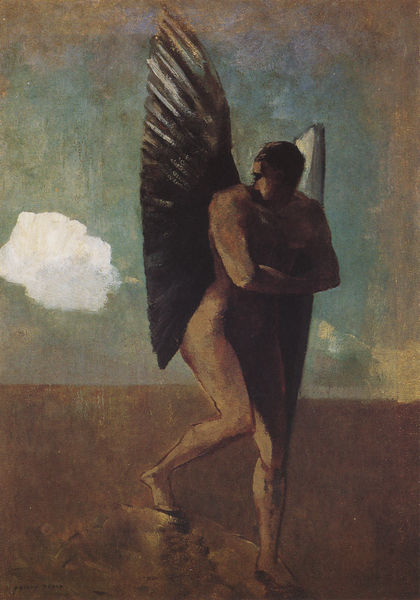
Titel: Fallen Angel Looking at a Cloud
Künstler: Odilon Redon
Standort: Gouda
Institution: Stedelijk Museum Het Catharina-Gasthuis
Schlagwörter: akt, berg, blau, dunkel, flügel, gemälde, haut, himmel, kopf, mann, meer, nackt, schatten, weiß, wolken, grün, landschaft, ocker, see, abend, braun, grau, hell, licht, nacht, schwarz, türkis, blick, wolke, flächig, symbolismus, arme, federn, gesicht, mensch, stein, öl, erde, horizont, horizontlinie, natur, einsam, gehen, sonne, boden, land, engel, skulptur, beine, füße, düster, laufen, fels, gipfel, wüste, lila, muskeln, portrait, gesenkt, allein, penis, fuss, untergrund, flug, denkmal, noir, gefangen, schritt, rom, karton, verschränkt, wesen, gehend, amor, vertreibung, erzengel, ciel, orange, peinture, satan, luzifer, meister, armor, steigen, bleu, abstieg, nuage, ange, terre, herab, rückwärts, blake, statue, verschränkte arme, redon, ikarus, steinern, ailes, prometheus, ganymed, dädalus, cubisme, kreta, daidalus, braune erde